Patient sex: F
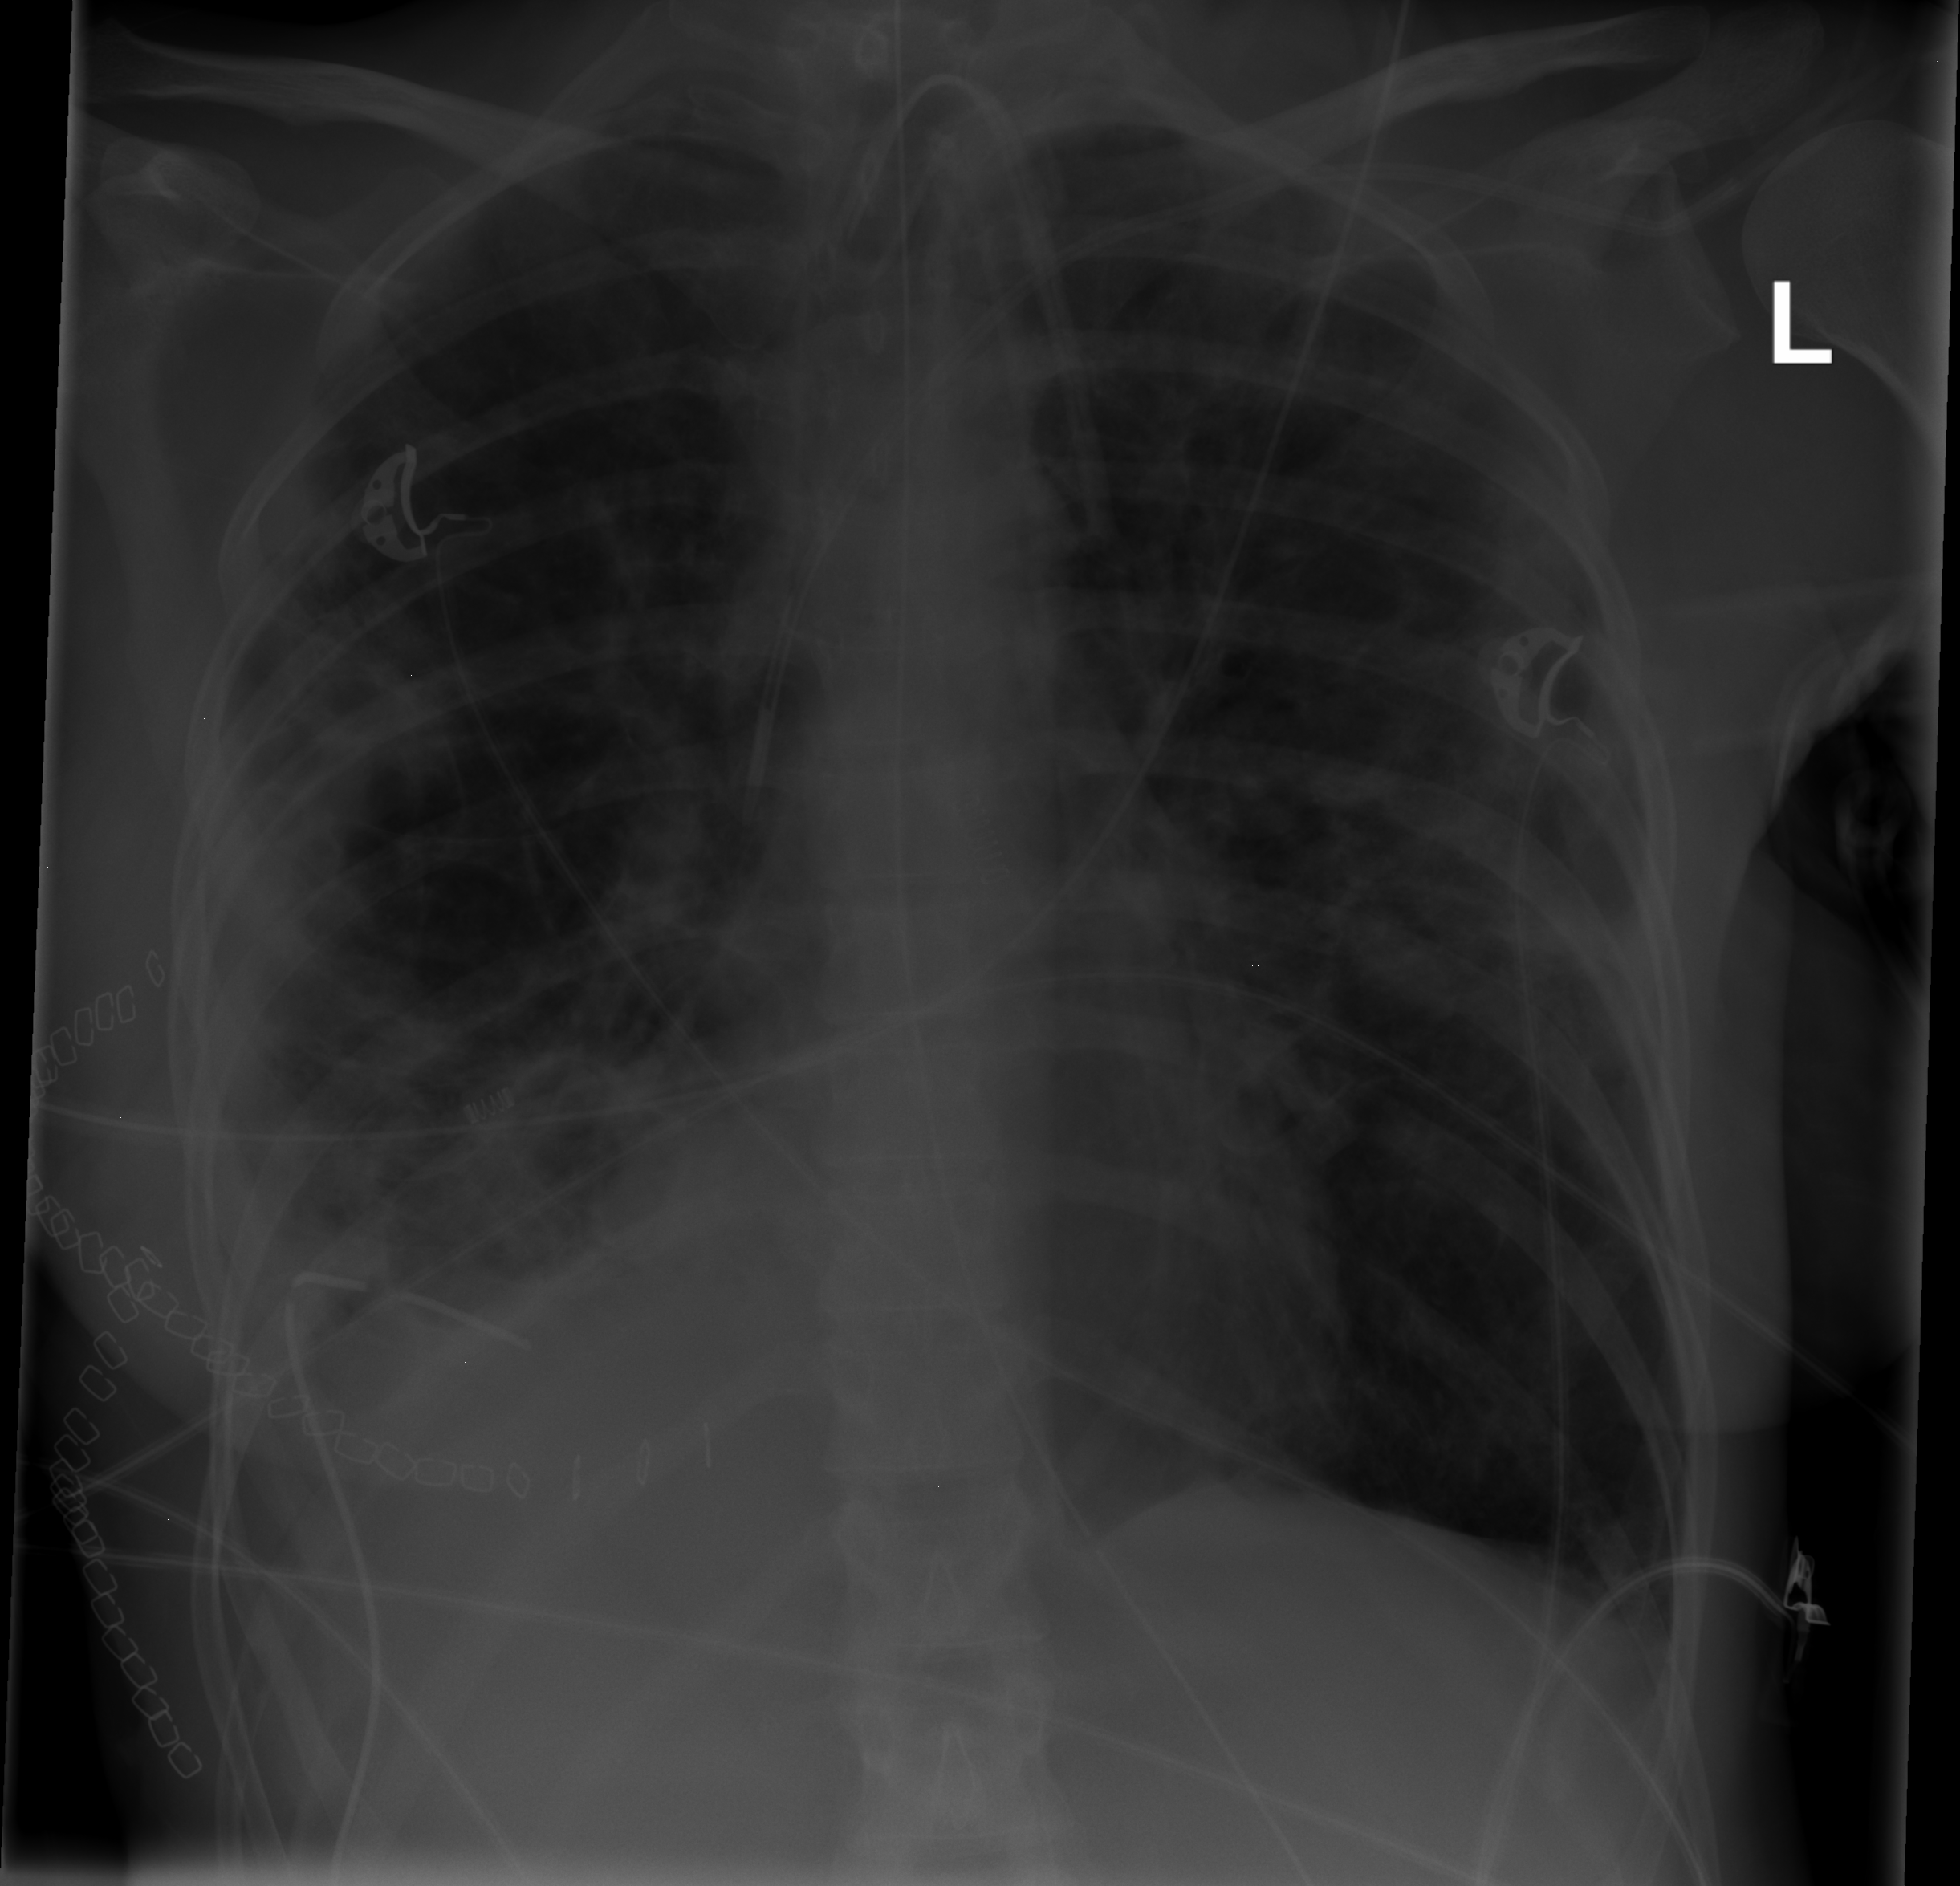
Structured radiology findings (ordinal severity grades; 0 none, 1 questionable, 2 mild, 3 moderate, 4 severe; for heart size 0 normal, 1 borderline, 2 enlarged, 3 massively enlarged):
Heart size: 0
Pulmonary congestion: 0
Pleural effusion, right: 3
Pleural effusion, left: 0
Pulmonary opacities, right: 4
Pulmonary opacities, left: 3
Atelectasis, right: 3
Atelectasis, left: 2